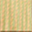
Piece: xx